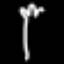
Label: fork